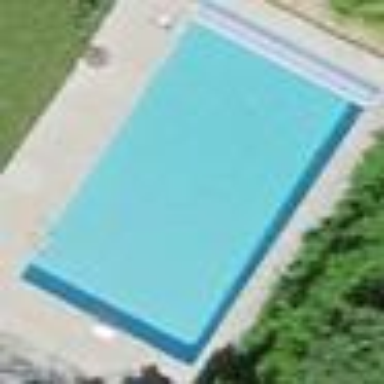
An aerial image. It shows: Swimming pool located in leisure land.